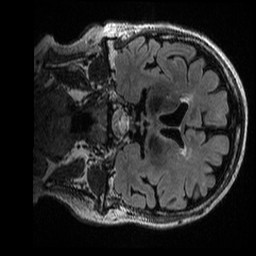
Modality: T2w
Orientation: coronal
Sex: female
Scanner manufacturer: ge
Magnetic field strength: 3 T
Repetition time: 6 s
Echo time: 0.1265 s